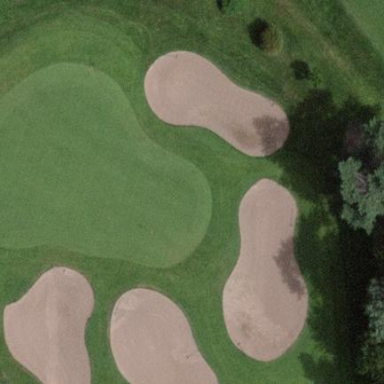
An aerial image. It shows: Golf green.